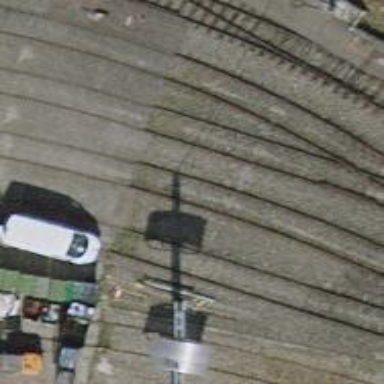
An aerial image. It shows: Light rail yard with electrified tracks featuring single contact line.